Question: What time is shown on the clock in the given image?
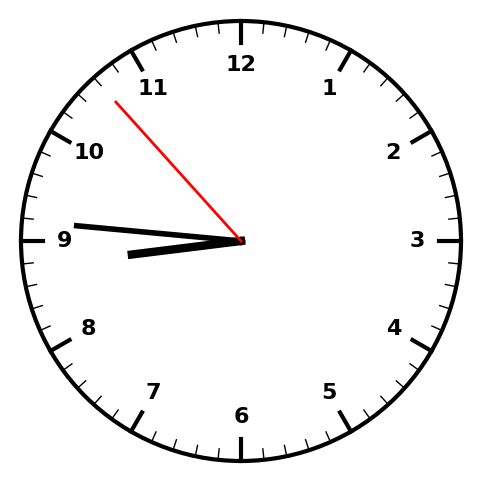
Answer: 08:45:53